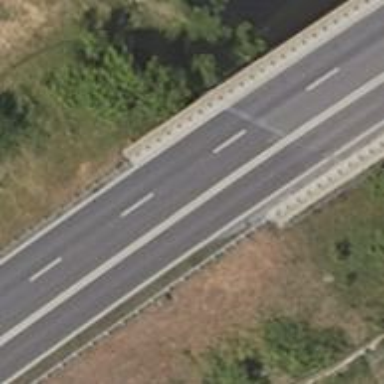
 designed for trunk highway and motorroad."